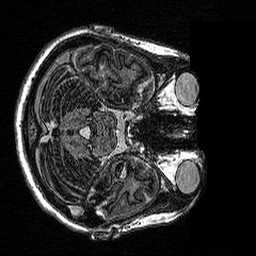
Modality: MP2RAGE
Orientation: axial
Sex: female
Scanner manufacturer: siemens
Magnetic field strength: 3 T
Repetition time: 5 s
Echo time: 0.00292 s